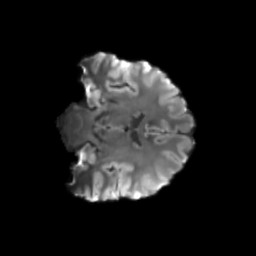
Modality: T2w
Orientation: coronal
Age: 40
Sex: male
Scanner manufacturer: siemens
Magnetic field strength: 3 T
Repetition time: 3.23 s
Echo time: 0.0892 s